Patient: sex F, age 64
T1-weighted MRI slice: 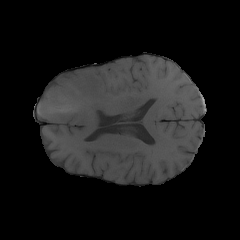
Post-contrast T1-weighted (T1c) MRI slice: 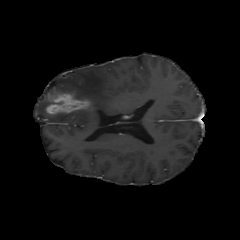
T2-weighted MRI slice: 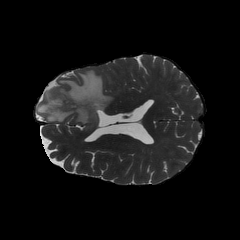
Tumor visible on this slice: yes
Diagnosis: Glioblastoma, IDH-wildtype
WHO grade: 4